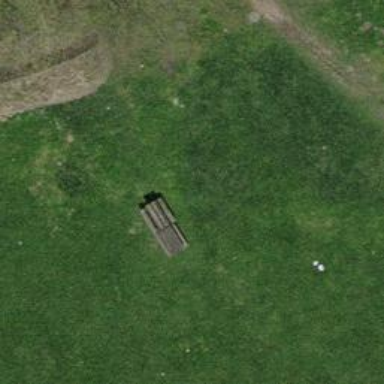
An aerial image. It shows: Picnic site for tourists.